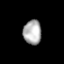
Tissue: prostate
Cell type: T cells
Senescence score: 0.6972
Nuclear area (px): 434
Mean DAPI intensity: 174.118